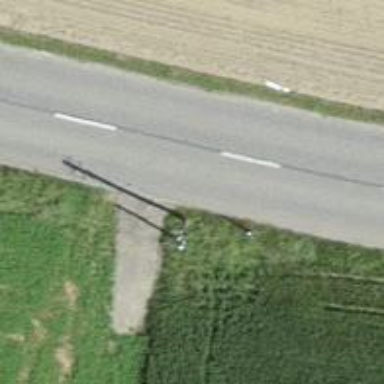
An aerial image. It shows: Termination power pole.